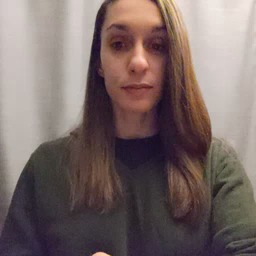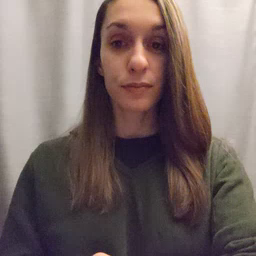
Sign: where